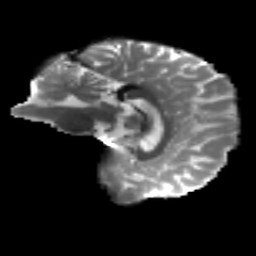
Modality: T2w
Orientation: sagittal
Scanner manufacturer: siemens
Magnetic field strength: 3 T
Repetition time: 4.16 s
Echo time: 0.0806 s